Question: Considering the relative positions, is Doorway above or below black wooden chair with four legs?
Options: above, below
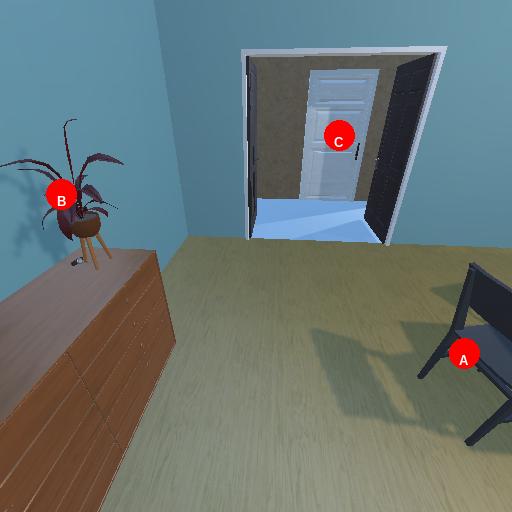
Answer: above